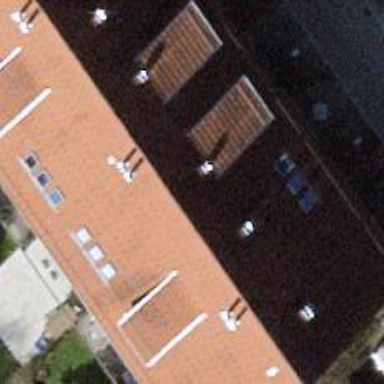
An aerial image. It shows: Terrace building.